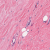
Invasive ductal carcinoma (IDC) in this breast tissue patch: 0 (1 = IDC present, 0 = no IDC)